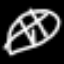
Label: leaf